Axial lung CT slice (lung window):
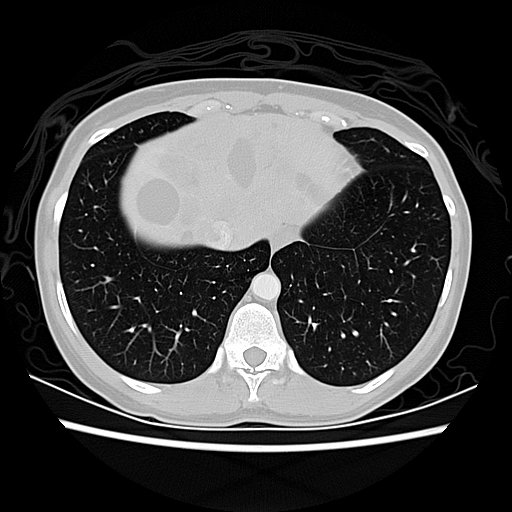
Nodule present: no